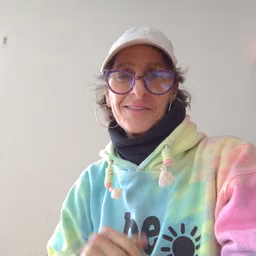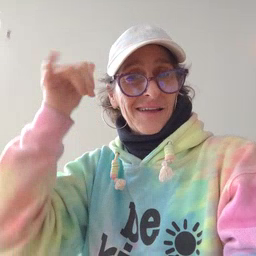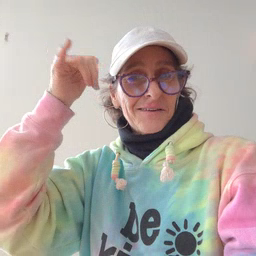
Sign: cow